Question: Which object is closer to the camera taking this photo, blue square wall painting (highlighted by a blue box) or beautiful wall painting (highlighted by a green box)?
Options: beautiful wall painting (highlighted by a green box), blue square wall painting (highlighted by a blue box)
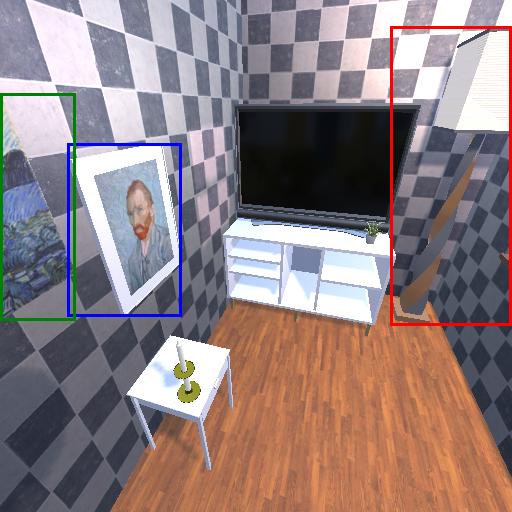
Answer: beautiful wall painting (highlighted by a green box)